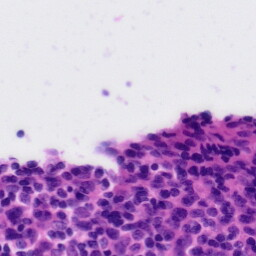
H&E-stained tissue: Tonsil